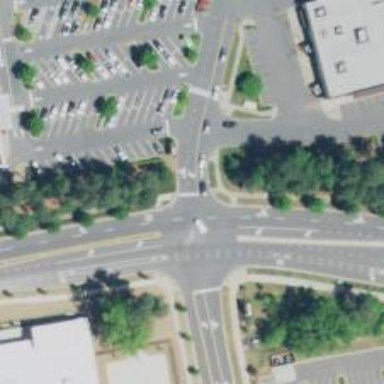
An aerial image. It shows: Unmarked crossing on the road.